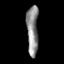
Tissue: skin
Cell type: Fibroblasts
Senescence score: 0.6827
Nuclear area (px): 569
Mean DAPI intensity: 140.569